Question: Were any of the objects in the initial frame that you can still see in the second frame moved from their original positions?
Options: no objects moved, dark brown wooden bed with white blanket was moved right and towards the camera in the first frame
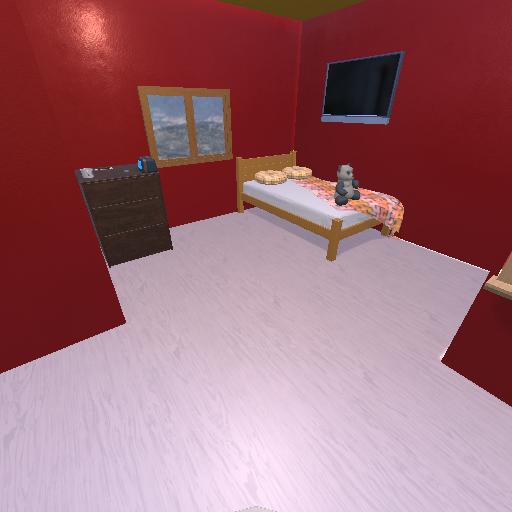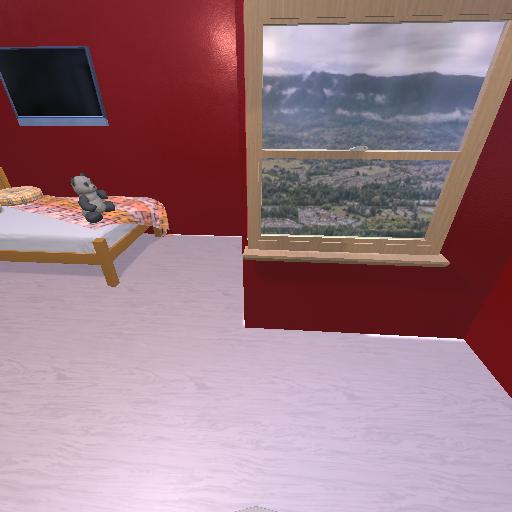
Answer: no objects moved